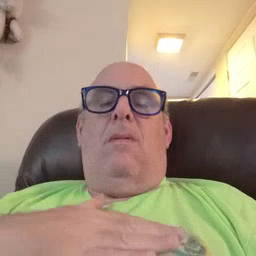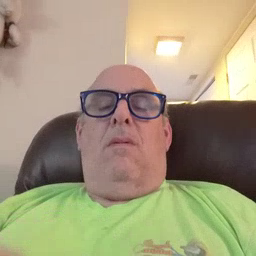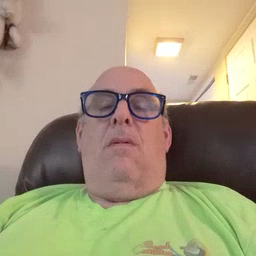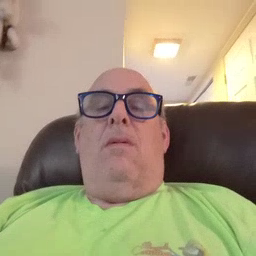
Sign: minemy